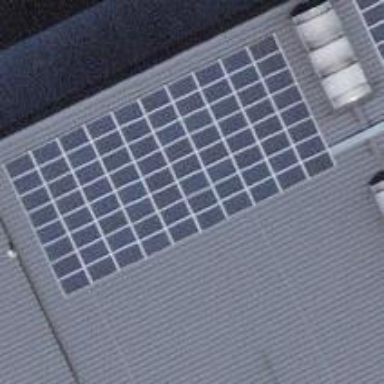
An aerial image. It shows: Solar power generator with photovoltaic panels.